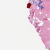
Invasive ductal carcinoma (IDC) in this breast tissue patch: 0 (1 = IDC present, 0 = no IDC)